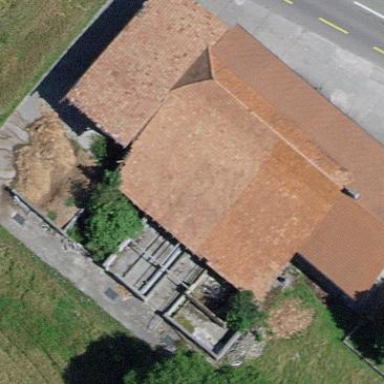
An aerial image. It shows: Farm building.